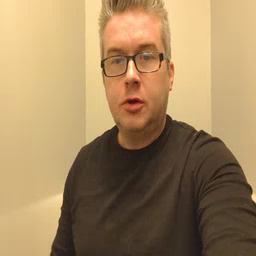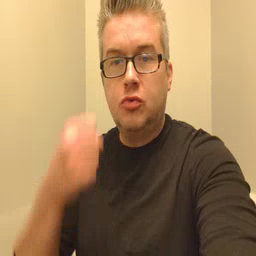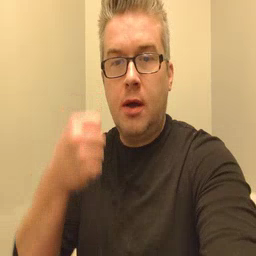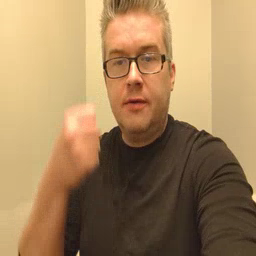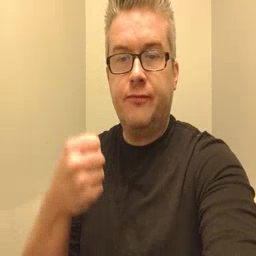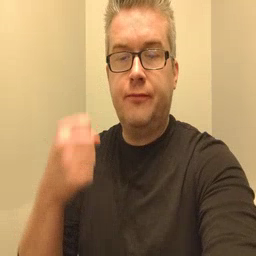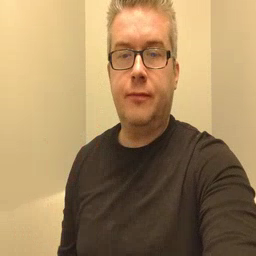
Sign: car